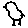
Label: bird